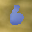
Label: 6